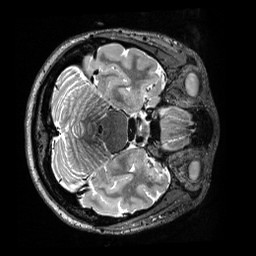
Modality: T2w
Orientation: axial
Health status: healthy
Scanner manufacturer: siemens
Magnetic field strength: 3 T
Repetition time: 3.2 s
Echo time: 0.565 s